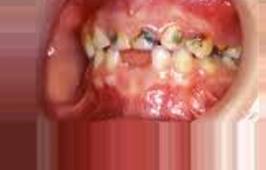
Condition: Caries